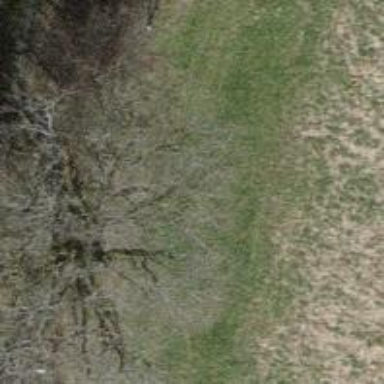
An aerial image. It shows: Broadleaved tree with lush leaves.